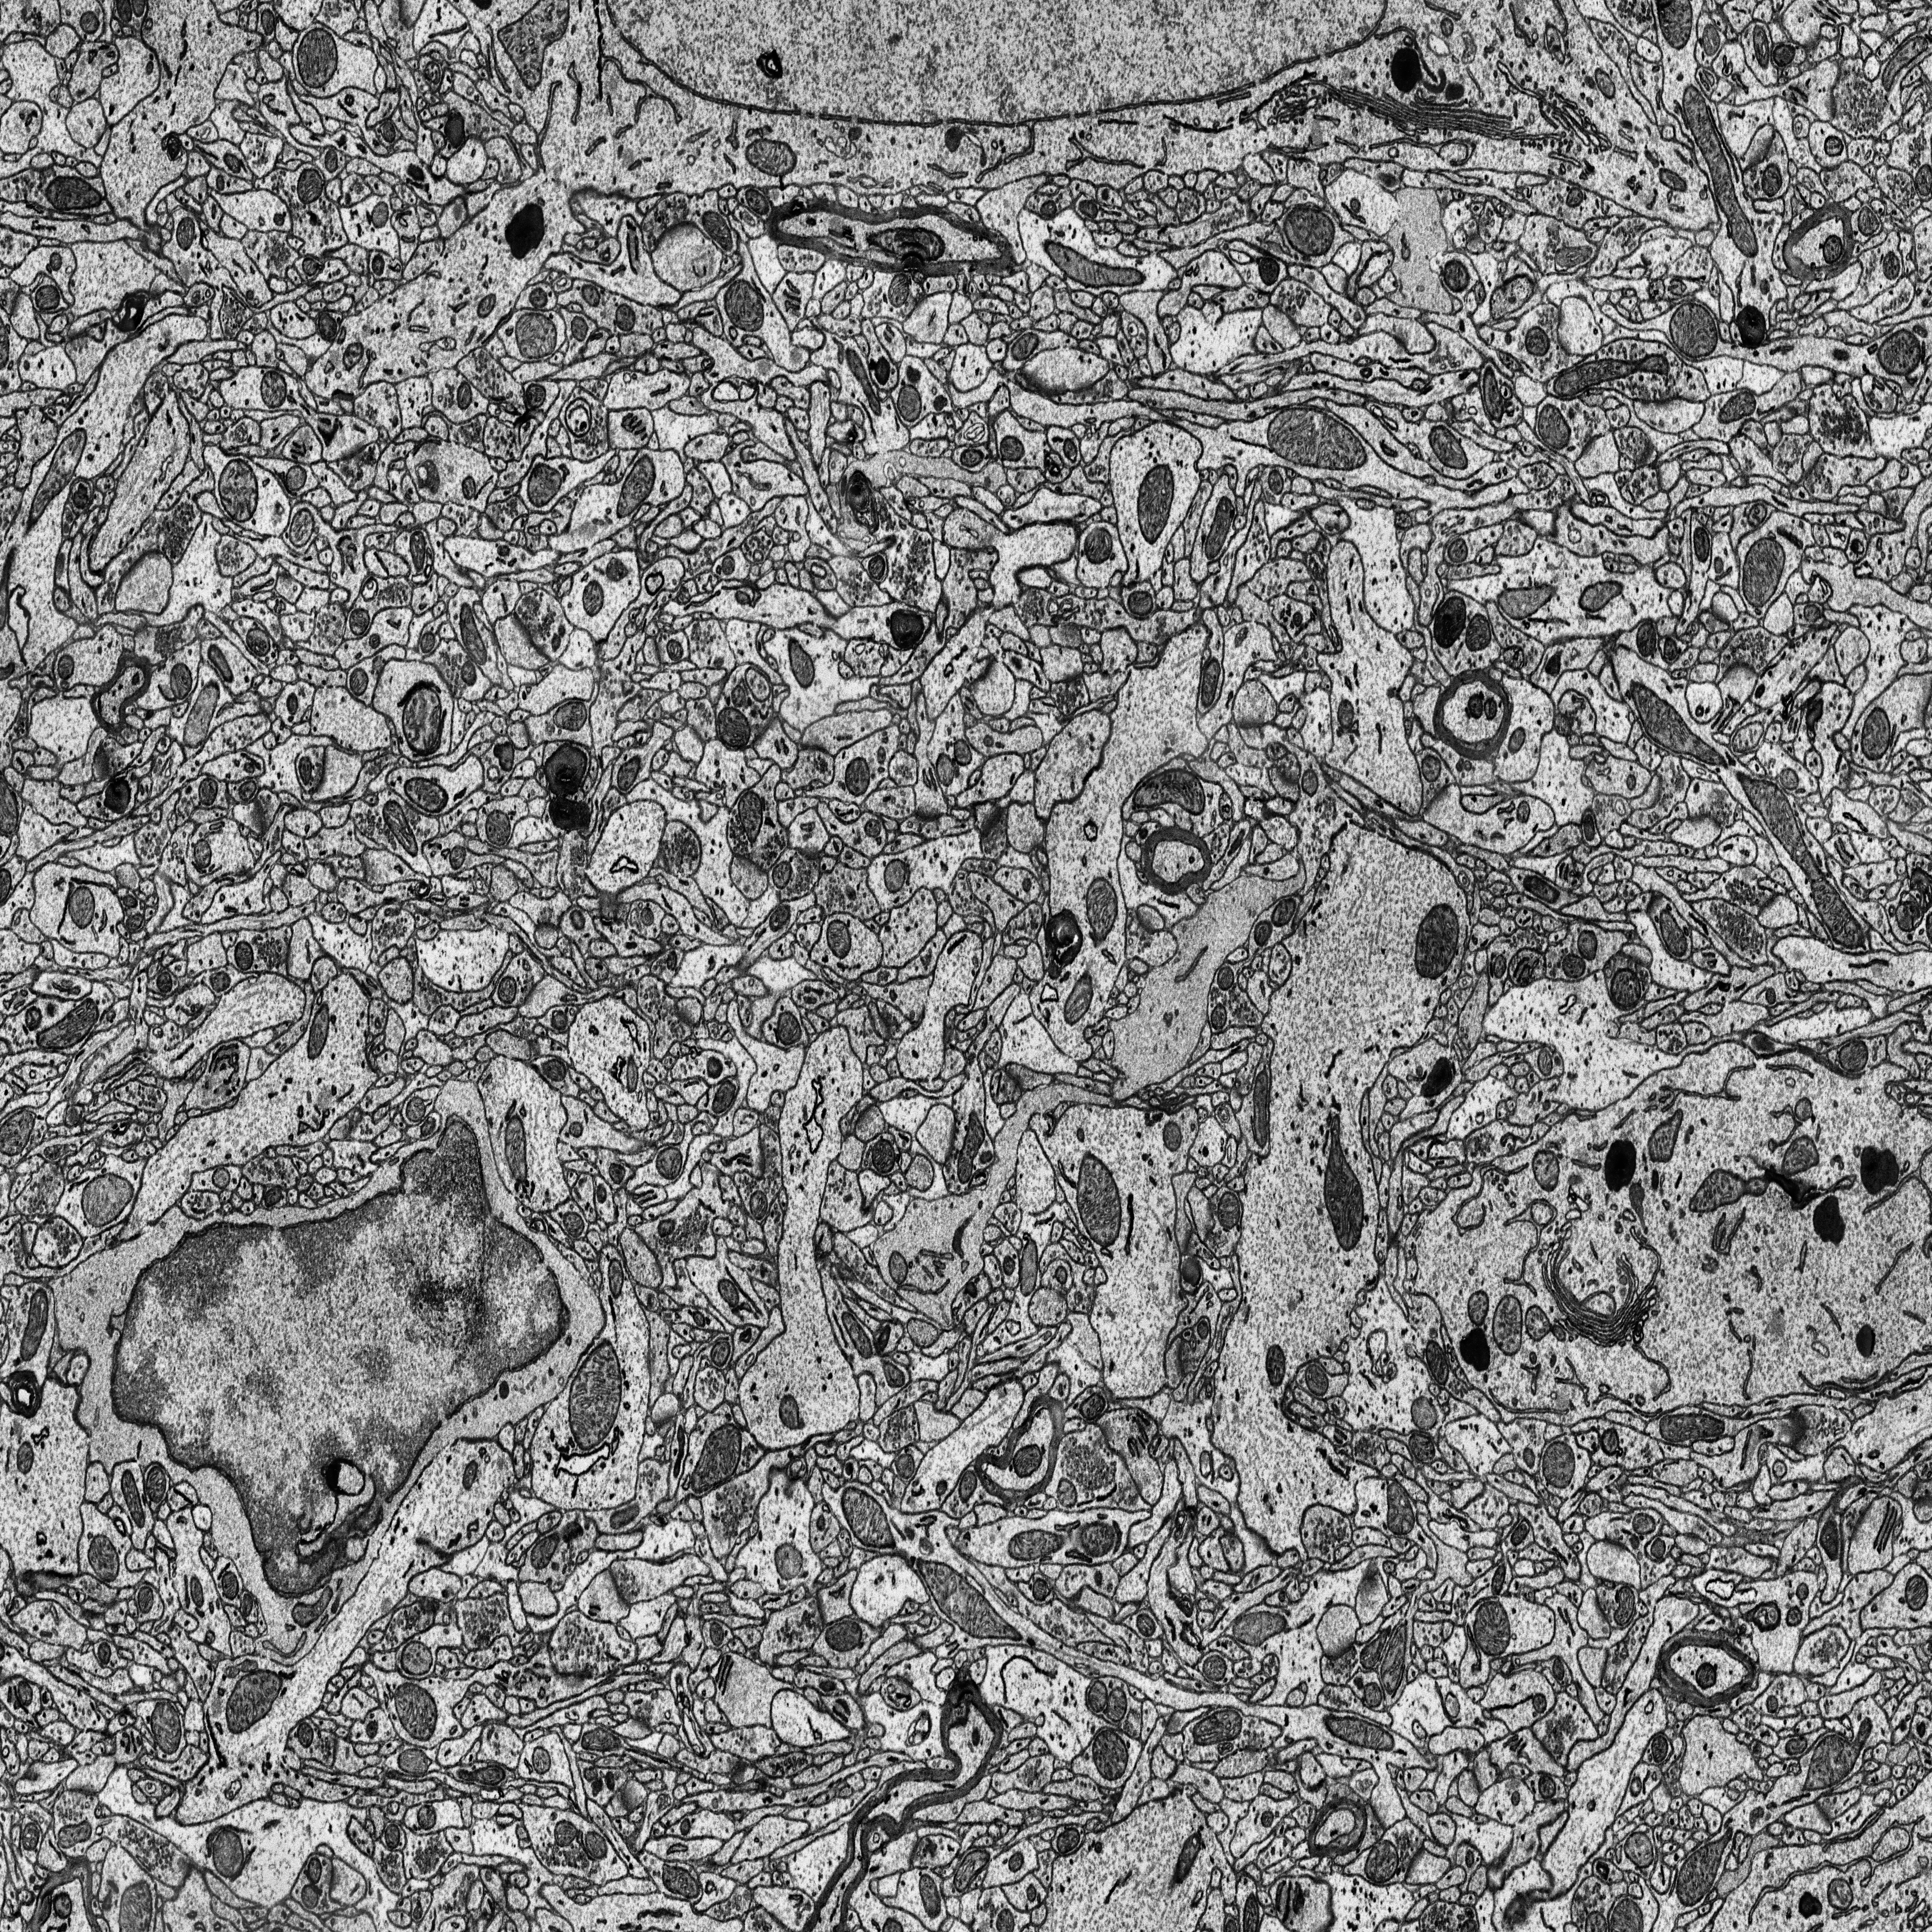
Electron microscopy slice of rat cortex tissue
Slice depth (z): 85
Mitochondria instances in slice: 378